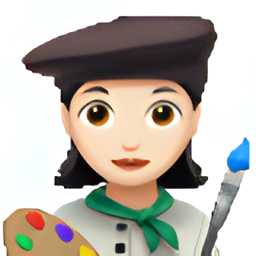
Name: female artist type 1 2
Emoji: 👩🏻‍🎨
Group: People & Body
Sub-group: person-role